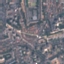
Label: Residential